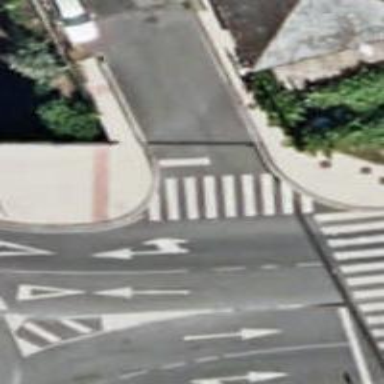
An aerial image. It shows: Uncontrolled road crossing.